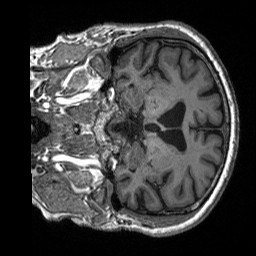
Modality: T1w
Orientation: coronal
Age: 75
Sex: male
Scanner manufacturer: siemens
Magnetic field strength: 3 T
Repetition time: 2.4 s
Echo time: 0.00226 s